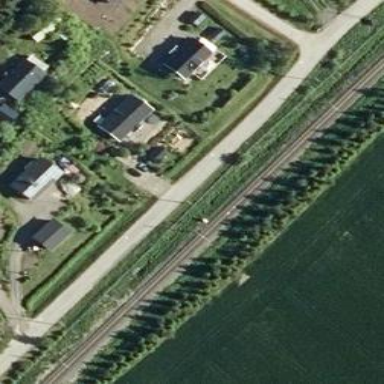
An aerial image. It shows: Railway signal.